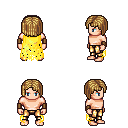
a pixel art fantasy rpg character, male body template, human, light skin, yellow tattered cape, gold greaves, blonde pageboy hairstyle, leather bracers, four views (front, back, left, right), 2x2 character sprite sheet, small pixel art, hard edges, no anti-aliasing